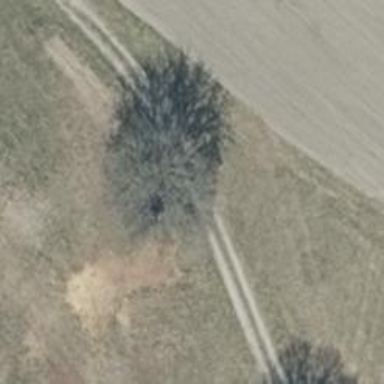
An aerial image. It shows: Deciduous broadleaved tree.